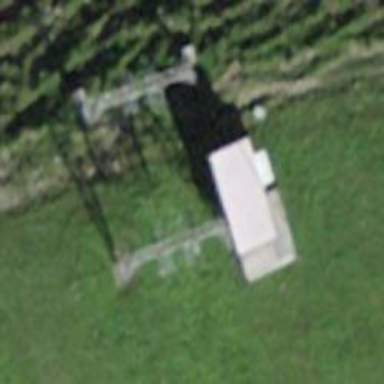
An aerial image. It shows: Pylon for aerialway.